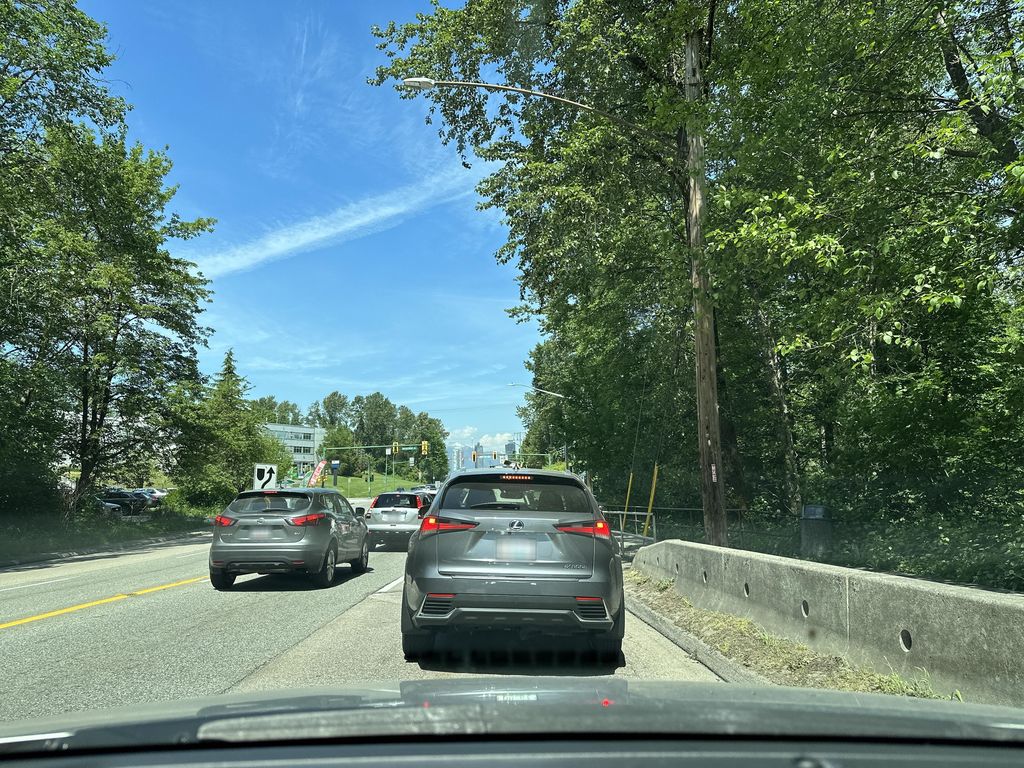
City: vancouver